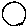
Label: circle